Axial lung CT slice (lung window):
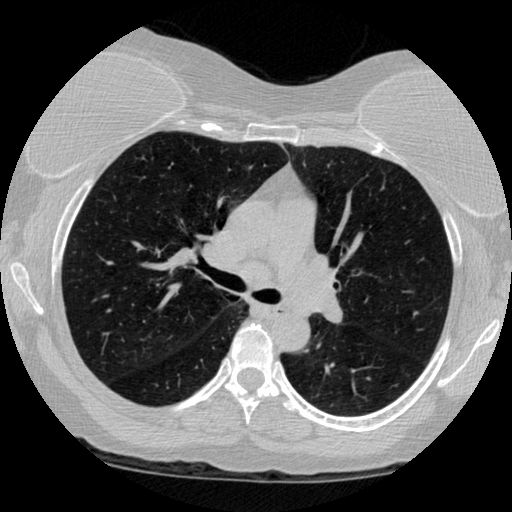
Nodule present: no